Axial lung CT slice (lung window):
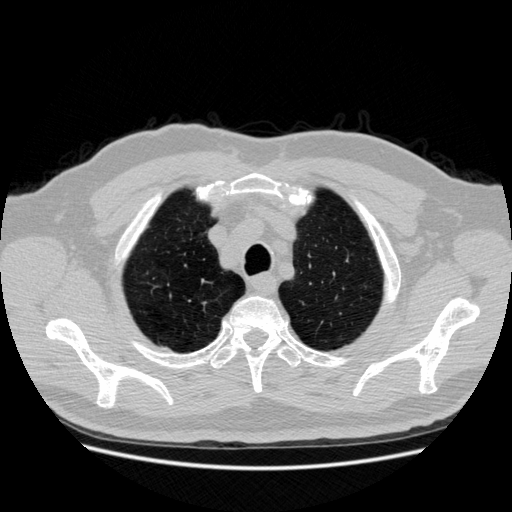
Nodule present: no